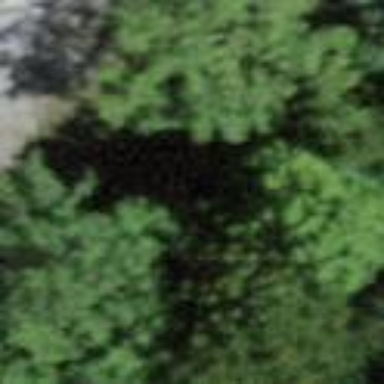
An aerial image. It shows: Forest area.